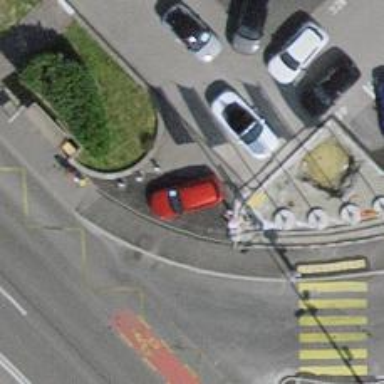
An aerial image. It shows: Bollard barrier.